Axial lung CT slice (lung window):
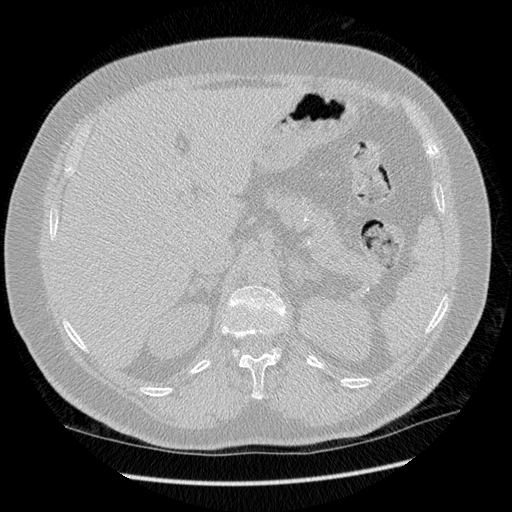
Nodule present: no